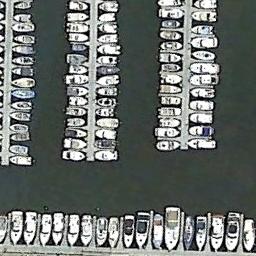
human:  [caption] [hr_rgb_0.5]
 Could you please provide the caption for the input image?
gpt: Lots of ships are in the harbor .

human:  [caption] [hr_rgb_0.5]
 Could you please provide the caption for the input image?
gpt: The harbor has lots of neatly docked boats and the color of the waters is dark green .

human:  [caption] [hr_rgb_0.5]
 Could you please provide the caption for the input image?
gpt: Many yachts moored neatly on the sea side of the harbor .

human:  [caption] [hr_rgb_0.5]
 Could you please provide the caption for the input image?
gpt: The left side of the harbor was full of boats .

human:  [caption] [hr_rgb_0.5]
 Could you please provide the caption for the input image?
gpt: There are many ships docked neatly at the harbor .